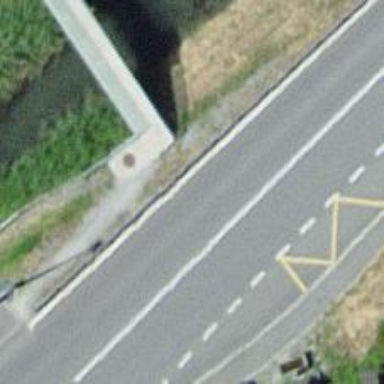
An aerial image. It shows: Asphalt sidewalk.